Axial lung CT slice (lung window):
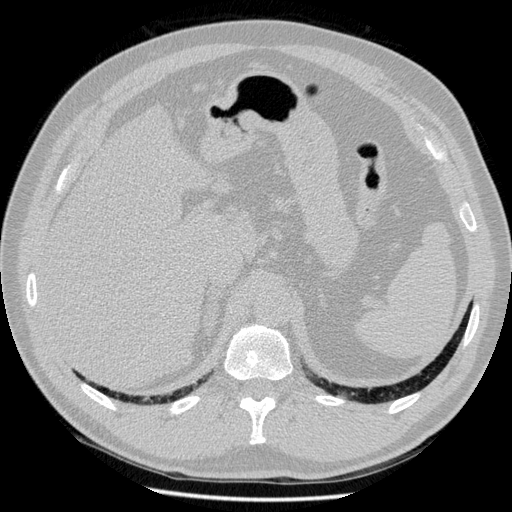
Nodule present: no